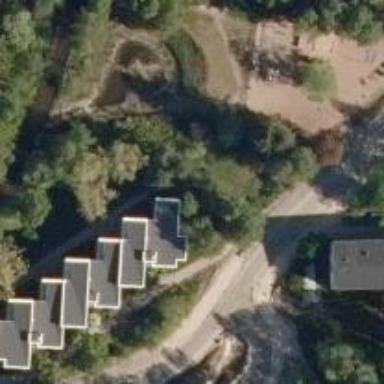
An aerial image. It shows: Apartments building with tar paper roof.